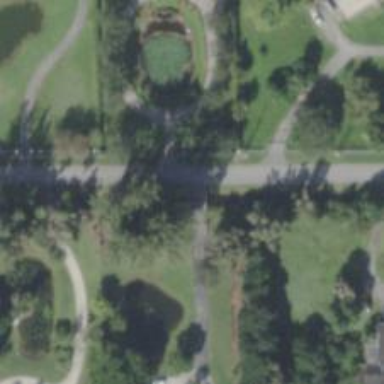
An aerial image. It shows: Driveway that functions as bridge.